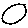
Label: circle